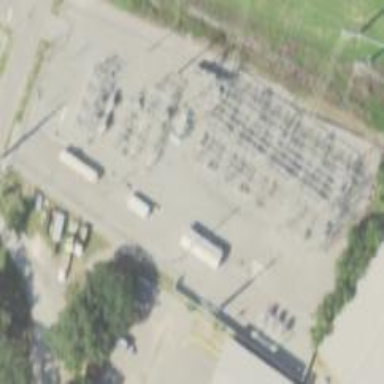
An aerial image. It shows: There is distribution substation enclosed by fence.